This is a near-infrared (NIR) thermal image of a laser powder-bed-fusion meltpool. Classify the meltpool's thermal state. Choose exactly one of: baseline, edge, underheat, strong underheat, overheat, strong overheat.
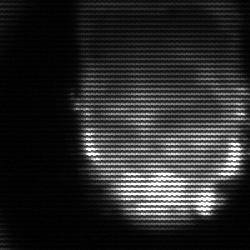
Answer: baseline